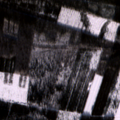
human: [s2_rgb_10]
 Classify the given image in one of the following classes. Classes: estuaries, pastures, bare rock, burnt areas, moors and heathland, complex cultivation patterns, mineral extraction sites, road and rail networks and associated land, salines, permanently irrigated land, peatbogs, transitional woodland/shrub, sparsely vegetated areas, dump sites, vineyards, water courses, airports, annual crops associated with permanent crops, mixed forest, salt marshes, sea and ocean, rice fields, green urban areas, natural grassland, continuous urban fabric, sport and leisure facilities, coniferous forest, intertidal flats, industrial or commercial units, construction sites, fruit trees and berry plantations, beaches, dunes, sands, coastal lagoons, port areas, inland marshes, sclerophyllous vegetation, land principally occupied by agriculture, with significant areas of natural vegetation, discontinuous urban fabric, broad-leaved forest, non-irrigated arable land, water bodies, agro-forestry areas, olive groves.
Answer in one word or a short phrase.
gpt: non-irrigated arable land, broad-leaved forest, mixed forest, transitional woodland/shrub